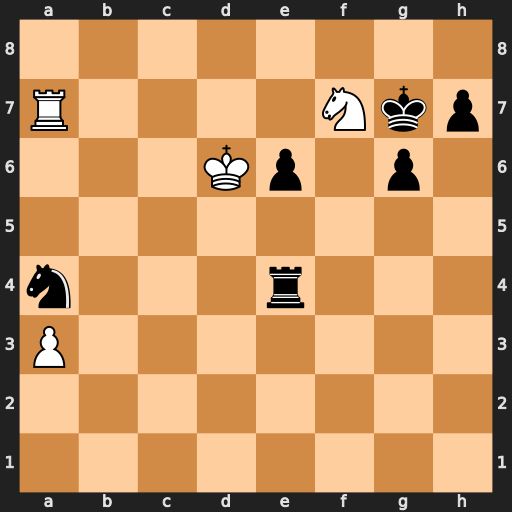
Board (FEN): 8/R4Nkp/3Kp1p1/8/n3r3/P7/8/8
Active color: w
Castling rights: -
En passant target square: -
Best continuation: Ng5+ Kh6 Nxe4